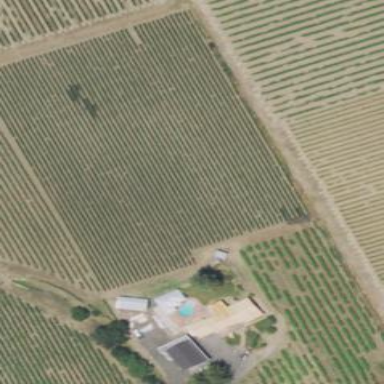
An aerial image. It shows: Vineyard growing grapes.